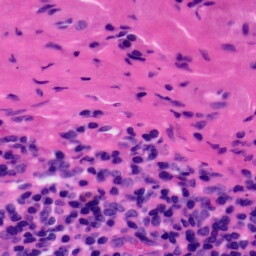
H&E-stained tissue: Tonsil